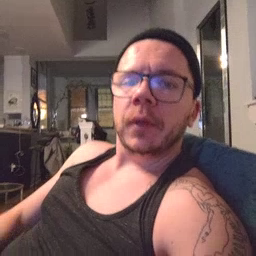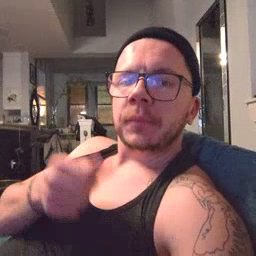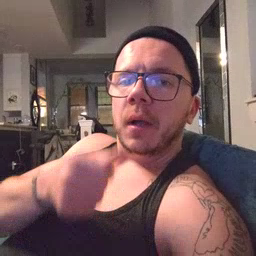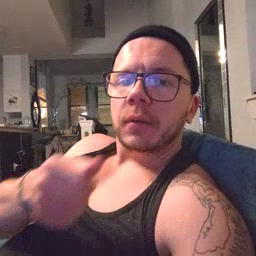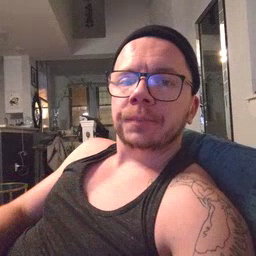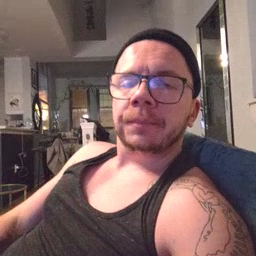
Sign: hide